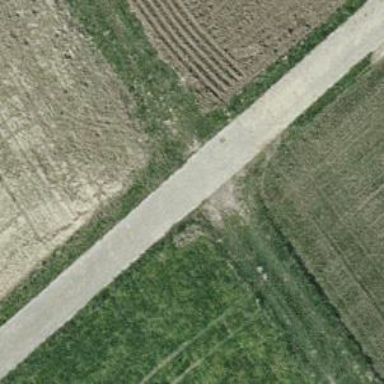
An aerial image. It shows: Service road with concrete surface. The track type is grade 1.